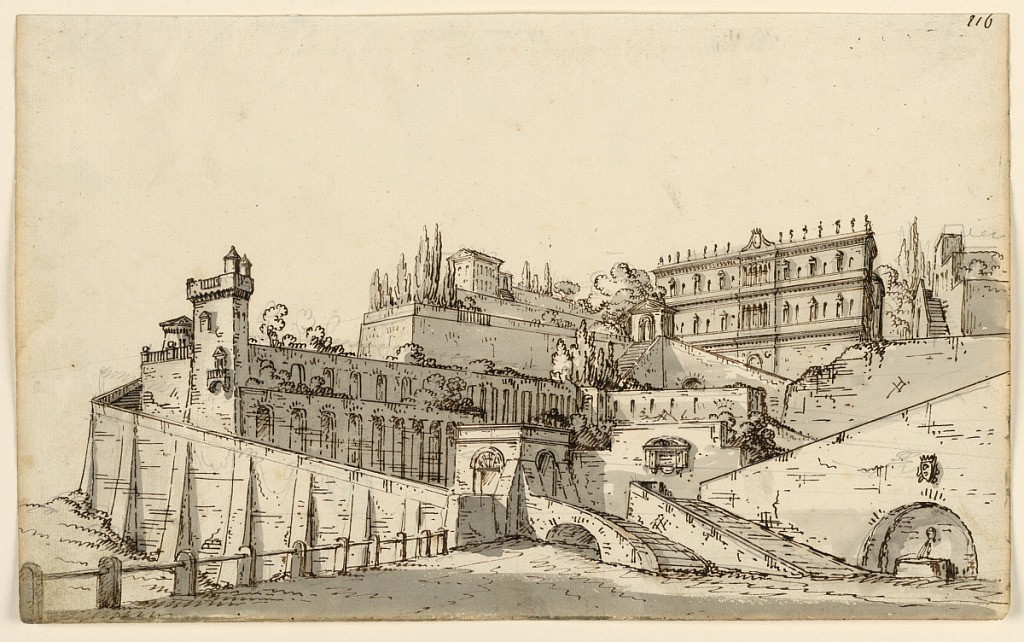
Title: Stage Design, Palace and Gardens on Hill
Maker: Hubert Robert, French, 1733 – 1808
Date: early 19th century
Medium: Pen and sepia ink, brush and wash on paper
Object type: Drawing
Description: Horizontal rectangle. Palace and gardens on hillside in Renaissance style with enormous stairs and substructions.